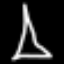
Label: The Eiffel Tower